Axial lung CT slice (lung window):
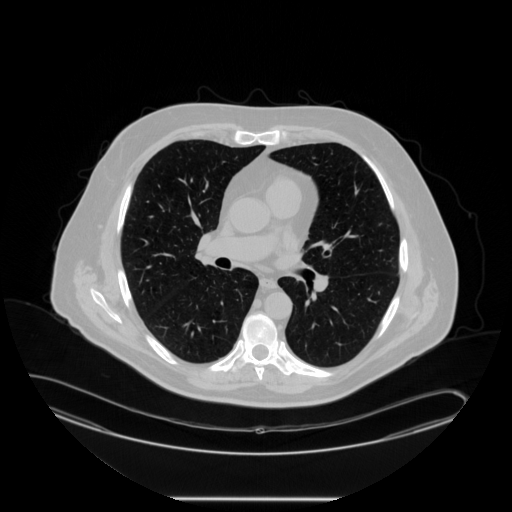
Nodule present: no